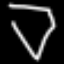
Label: diamond